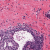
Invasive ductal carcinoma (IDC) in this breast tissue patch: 0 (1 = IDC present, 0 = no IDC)